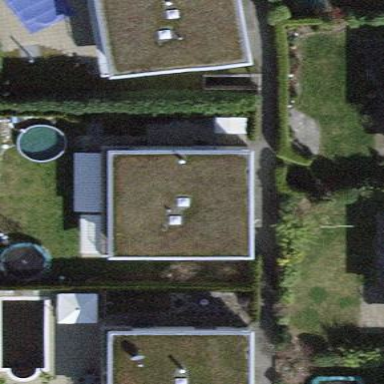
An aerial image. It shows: Detached building with flat roof.